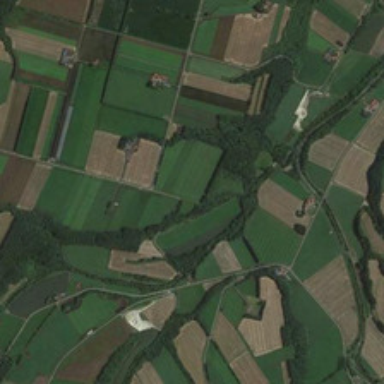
Many pieces of farmlands are together .